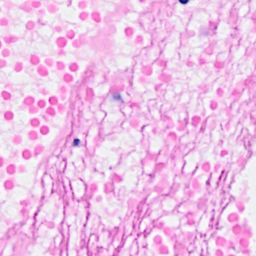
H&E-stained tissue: Breast